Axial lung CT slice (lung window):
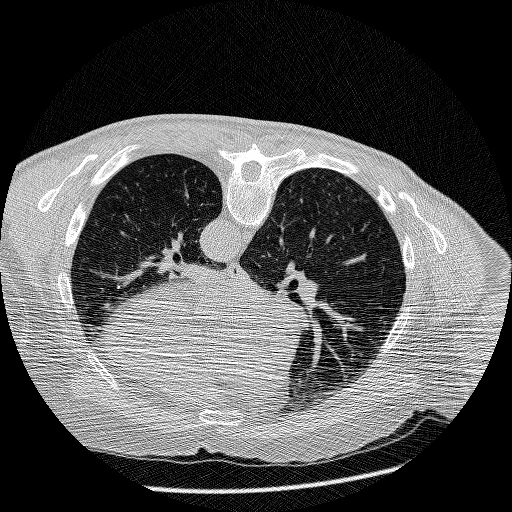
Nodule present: no